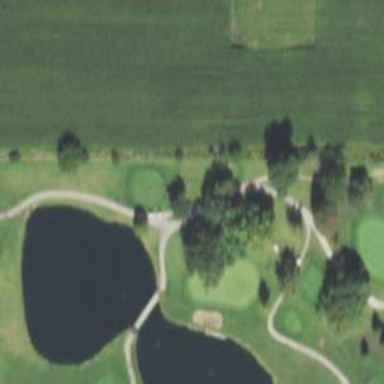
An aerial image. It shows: Pathway for golfing.